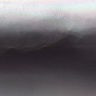
Metastatic tissue present: no